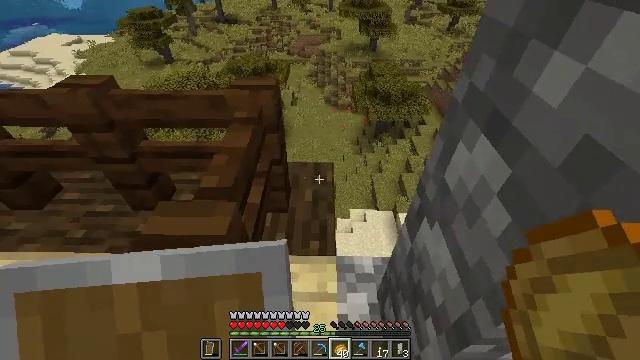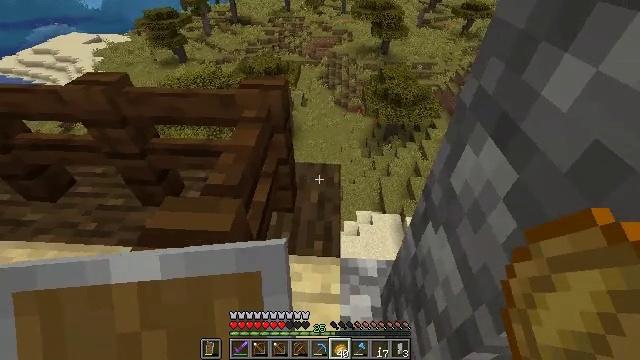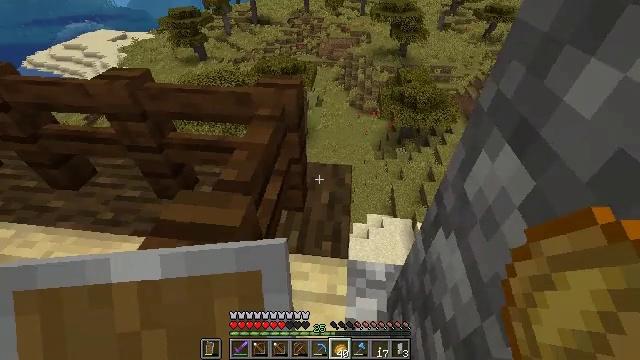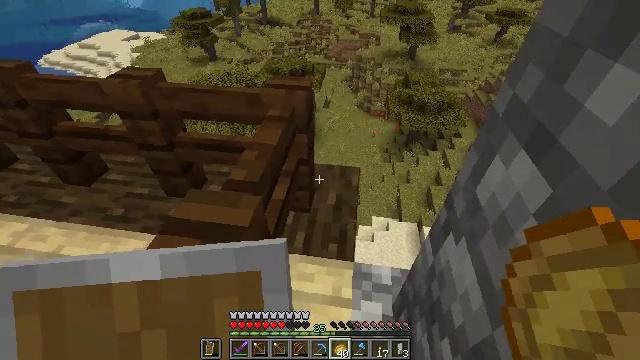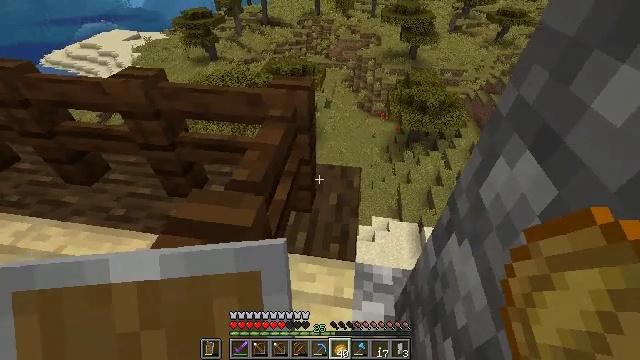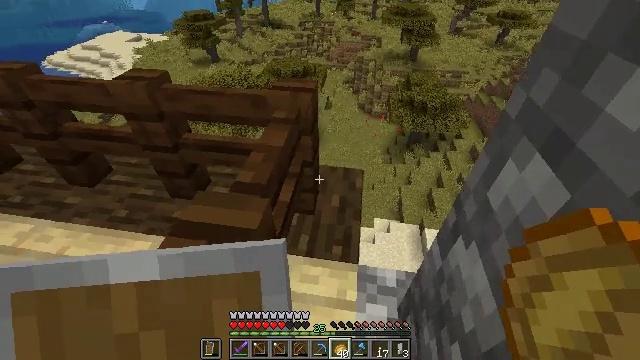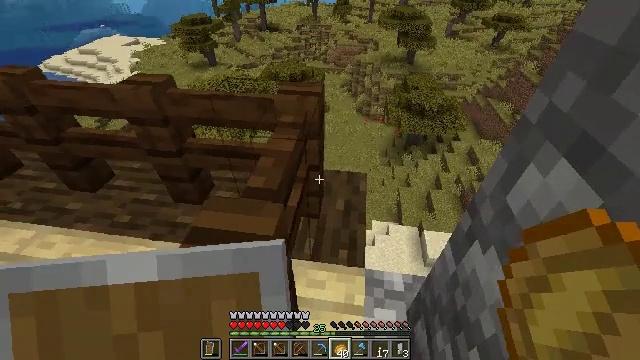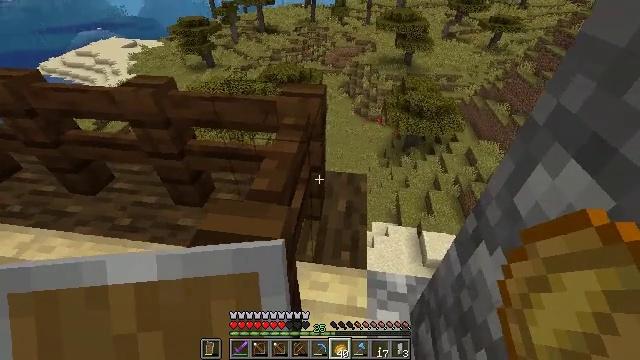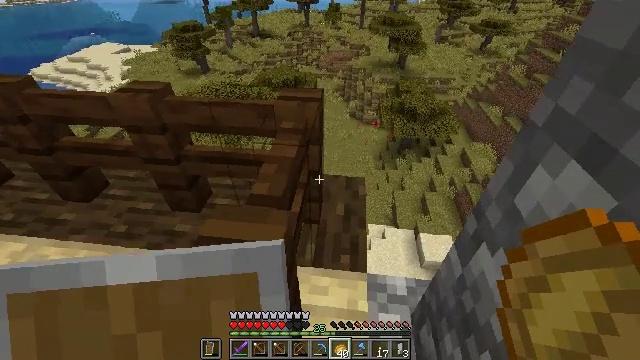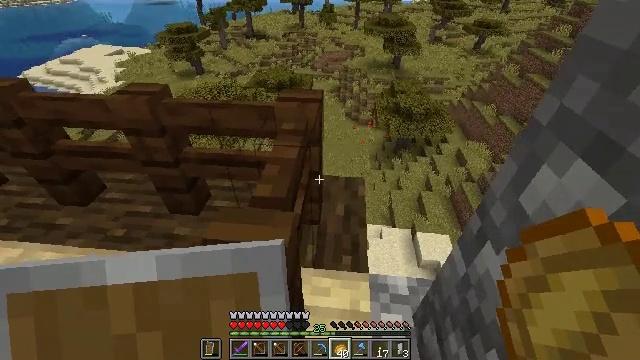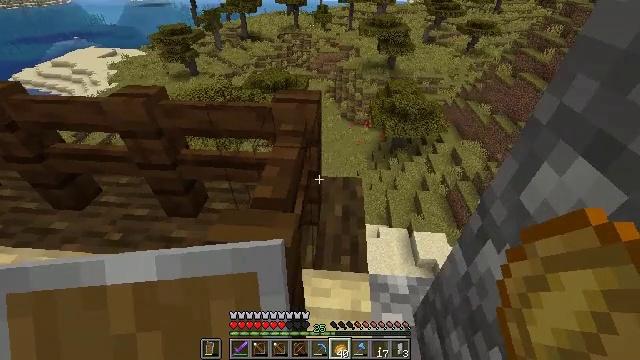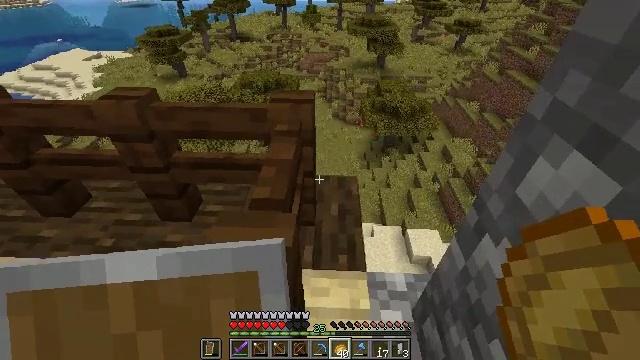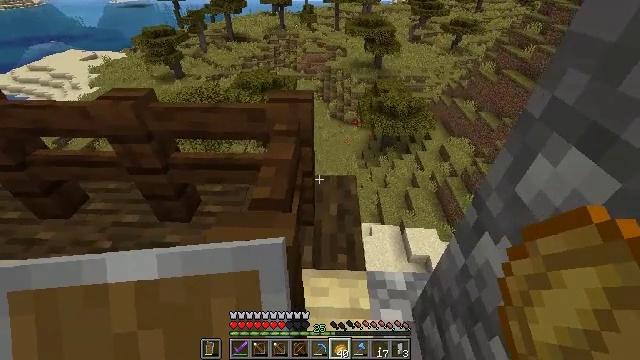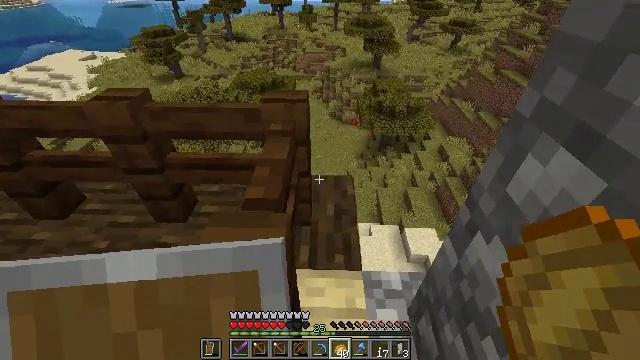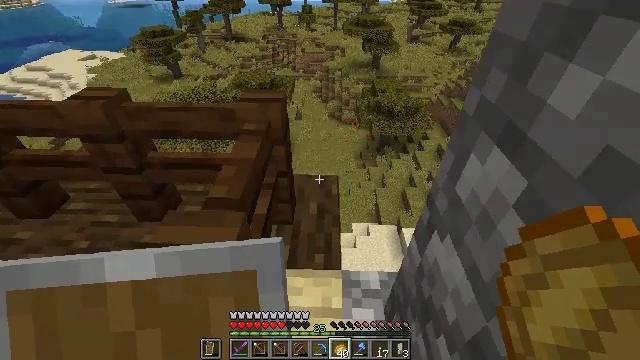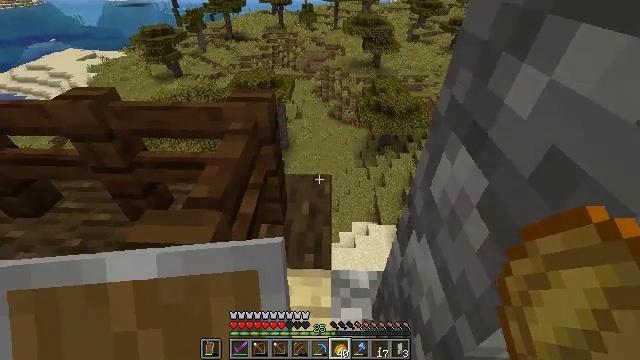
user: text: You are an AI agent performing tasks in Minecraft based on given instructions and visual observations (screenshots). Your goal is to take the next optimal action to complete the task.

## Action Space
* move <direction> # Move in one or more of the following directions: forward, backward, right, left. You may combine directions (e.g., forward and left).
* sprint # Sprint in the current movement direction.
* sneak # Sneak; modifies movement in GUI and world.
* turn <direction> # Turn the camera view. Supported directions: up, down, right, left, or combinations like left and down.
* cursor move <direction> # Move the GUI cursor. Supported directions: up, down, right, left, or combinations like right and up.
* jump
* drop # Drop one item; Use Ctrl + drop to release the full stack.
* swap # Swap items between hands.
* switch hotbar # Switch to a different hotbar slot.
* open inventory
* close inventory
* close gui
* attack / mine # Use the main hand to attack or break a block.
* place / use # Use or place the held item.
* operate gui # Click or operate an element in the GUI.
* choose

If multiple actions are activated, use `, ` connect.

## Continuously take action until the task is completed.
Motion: motion action
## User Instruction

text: Collect the white wall banner by attacking it.
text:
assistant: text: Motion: turn left
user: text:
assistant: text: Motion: turn left
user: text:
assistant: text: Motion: move forward, turn left
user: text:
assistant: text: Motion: move forward
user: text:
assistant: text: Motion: move forward
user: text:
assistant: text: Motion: move forward
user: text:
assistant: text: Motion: move forward
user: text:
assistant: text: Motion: move forward, turn right
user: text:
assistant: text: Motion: move forward, turn right
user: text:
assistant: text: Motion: turn right
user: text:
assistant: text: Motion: turn right
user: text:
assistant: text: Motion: no_op
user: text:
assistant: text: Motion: move right
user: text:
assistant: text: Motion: move right
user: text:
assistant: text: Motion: move right
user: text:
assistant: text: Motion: move right, turn left and down
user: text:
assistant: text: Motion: move right, turn left
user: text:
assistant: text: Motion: turn left
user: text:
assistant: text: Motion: no_op
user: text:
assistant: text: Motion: move forward
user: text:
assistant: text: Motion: move forward
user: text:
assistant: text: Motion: move forward
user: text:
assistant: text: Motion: move forward
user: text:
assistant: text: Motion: move forward
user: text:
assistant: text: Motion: move forward
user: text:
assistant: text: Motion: no_op
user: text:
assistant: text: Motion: no_op
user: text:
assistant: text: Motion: turn left
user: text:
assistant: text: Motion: turn left
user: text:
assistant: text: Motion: turn left